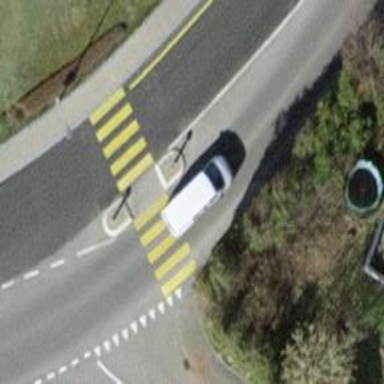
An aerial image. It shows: Uncontrolled zebra crossing on the road.